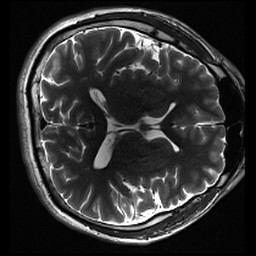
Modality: inplaneT2
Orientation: axial